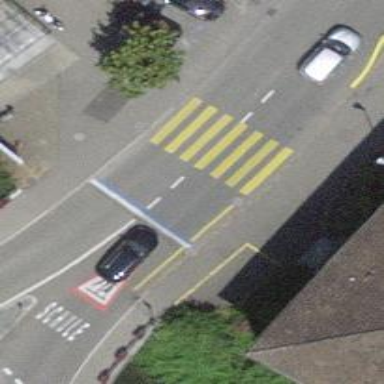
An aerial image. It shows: Marked crossing on asphalt footway.